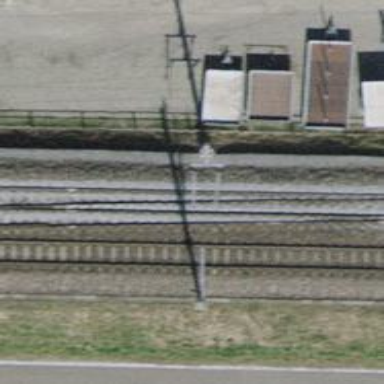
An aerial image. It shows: Siding railway track with electrified contact line.